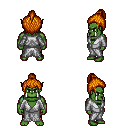
a pixel art fantasy rpg character, male body template, orc, green skin, white robe, gold greaves, dark blonde short topknot hairstyle, four views (front, back, left, right), 2x2 character sprite sheet, small pixel art, hard edges, no anti-aliasing